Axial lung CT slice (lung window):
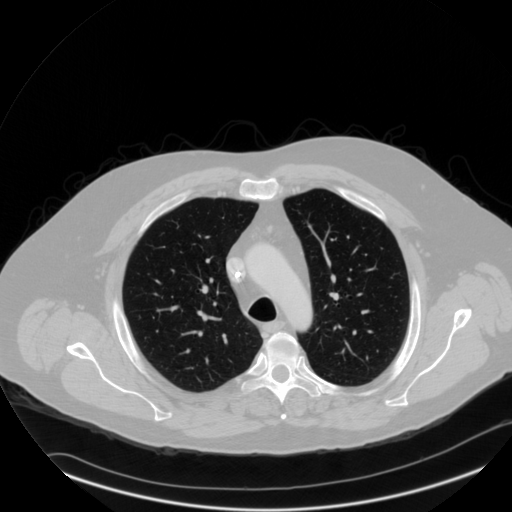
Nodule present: no